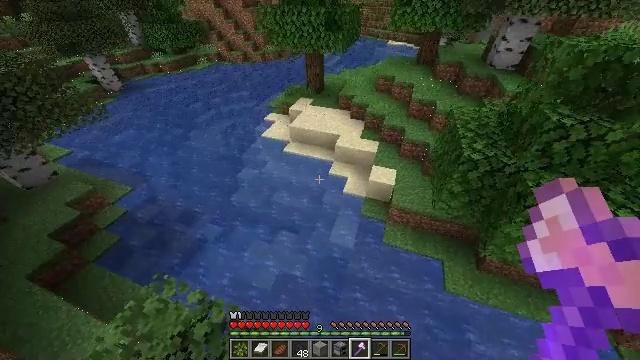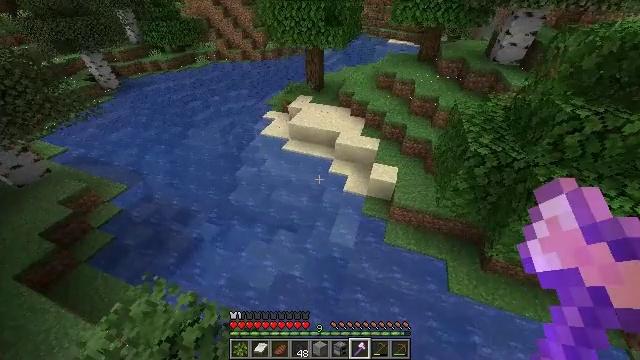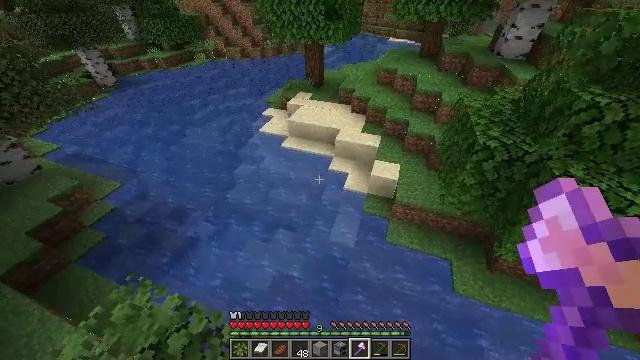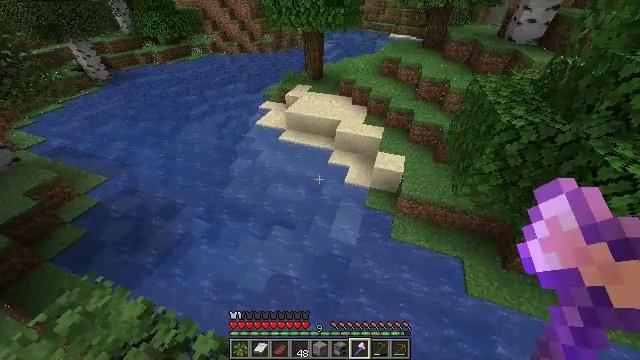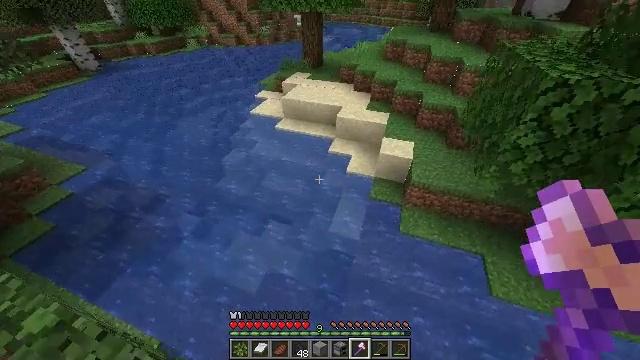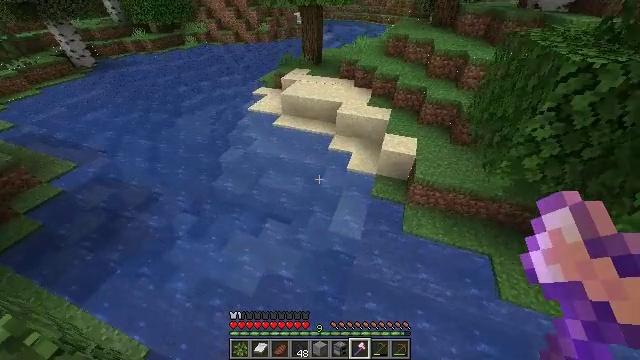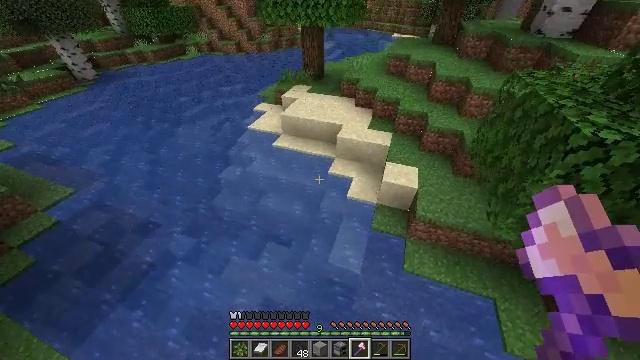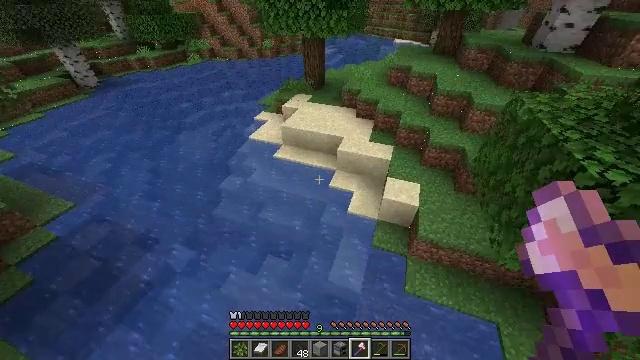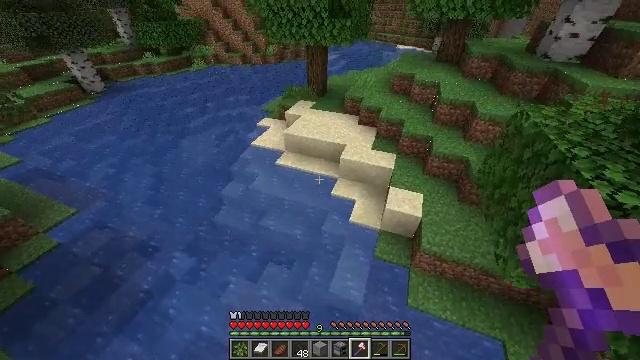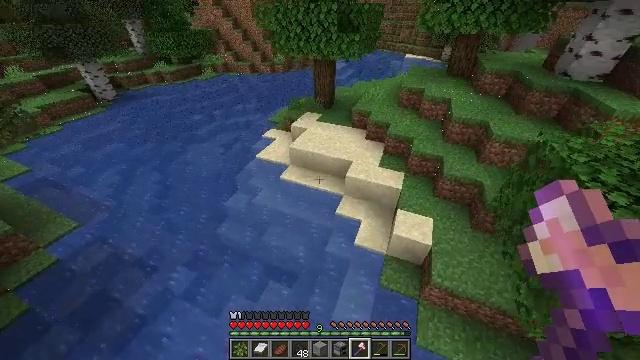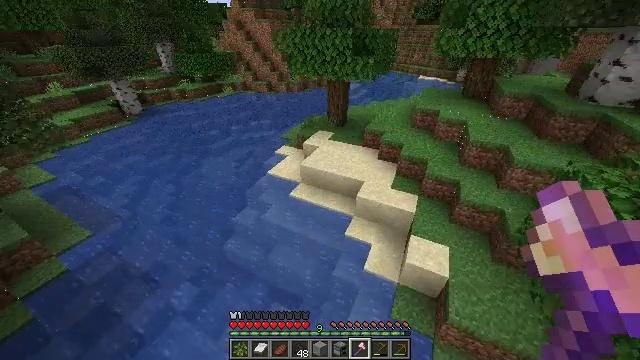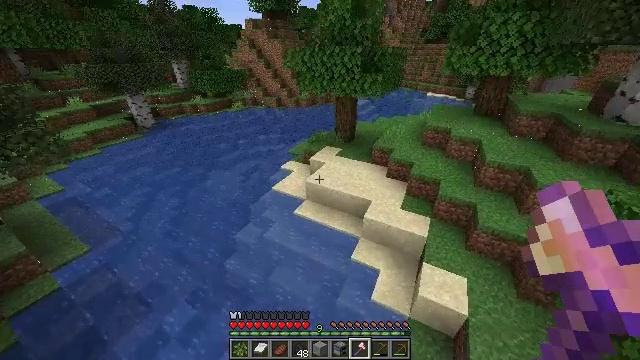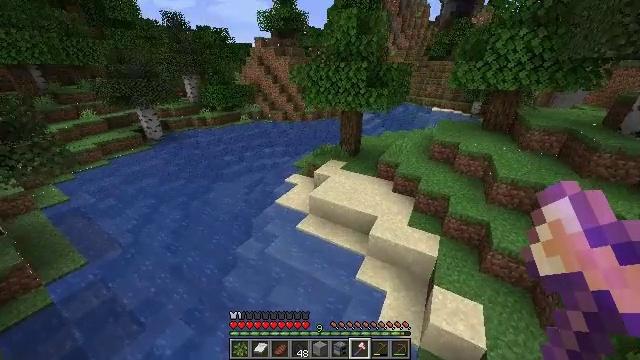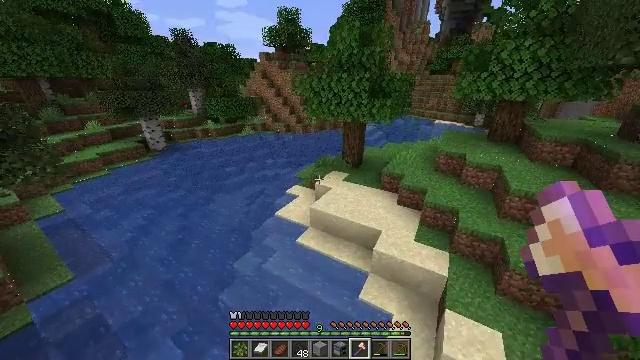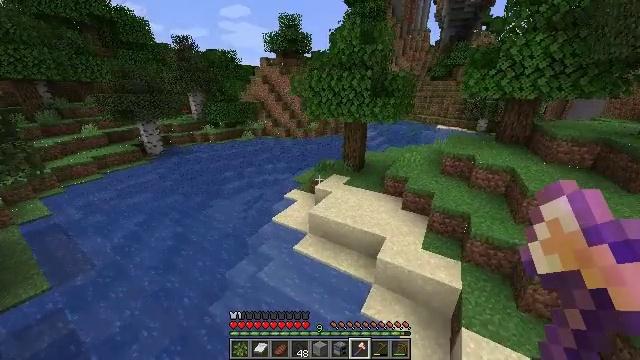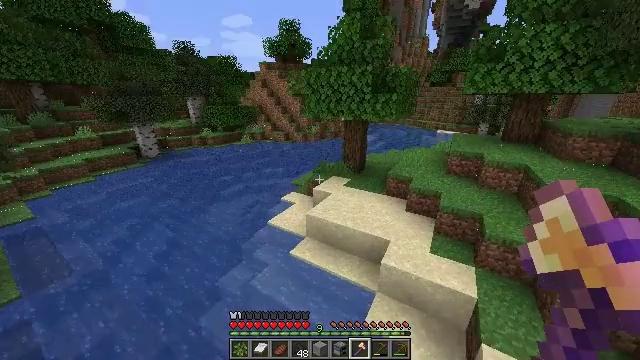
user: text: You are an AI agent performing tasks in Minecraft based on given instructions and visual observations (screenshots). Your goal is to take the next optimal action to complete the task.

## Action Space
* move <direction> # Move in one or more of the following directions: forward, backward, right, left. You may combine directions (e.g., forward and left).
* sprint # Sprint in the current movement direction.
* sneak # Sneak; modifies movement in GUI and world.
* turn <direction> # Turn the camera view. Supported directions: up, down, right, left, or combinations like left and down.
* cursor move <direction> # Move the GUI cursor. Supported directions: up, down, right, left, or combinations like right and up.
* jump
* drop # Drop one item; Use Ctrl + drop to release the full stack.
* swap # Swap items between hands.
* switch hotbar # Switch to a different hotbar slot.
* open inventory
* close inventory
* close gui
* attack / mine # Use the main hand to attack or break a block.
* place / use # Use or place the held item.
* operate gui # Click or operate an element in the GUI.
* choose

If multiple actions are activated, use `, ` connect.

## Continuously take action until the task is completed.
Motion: motion action
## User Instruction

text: Mine oak leaves.
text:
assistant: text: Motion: move forward, jump
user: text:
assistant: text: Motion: move forward, jump
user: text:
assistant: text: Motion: move forward, sprint, jump
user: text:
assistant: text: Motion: move forward, sprint, jump
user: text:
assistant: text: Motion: move forward, sprint, jump
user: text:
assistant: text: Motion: move forward, sprint, jump
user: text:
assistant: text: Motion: move forward, sprint, jump
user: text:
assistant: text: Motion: move forward, jump
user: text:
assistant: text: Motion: move forward, turn left and up, jump
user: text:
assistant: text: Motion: move forward, turn left and up, jump
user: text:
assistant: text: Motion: move forward, turn left and up, jump
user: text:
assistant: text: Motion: move forward, turn left and up, jump
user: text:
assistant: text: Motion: move forward, turn up, jump
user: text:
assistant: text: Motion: move forward, turn up, jump
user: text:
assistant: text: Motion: move forward, turn up, jump
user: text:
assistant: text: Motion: move forward, turn up, jump
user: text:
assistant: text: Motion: move forward, jump
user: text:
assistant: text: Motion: move forward, turn up, jump
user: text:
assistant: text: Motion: move forward, jump
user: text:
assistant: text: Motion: move forward, jump
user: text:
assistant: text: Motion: move forward, sprint, jump
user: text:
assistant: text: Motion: move forward, sprint, jump
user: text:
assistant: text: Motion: move forward, sprint, jump
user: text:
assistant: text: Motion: move forward, sprint, turn right and up, jump
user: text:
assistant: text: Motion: move forward, turn right and up, jump
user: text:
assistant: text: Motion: move forward, turn right and up, jump
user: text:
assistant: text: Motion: move forward, turn right and up, jump
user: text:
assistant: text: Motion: move forward, turn right and up, jump
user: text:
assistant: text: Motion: move forward, turn right and up, jump
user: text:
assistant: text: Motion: move forward, turn right and up, jump